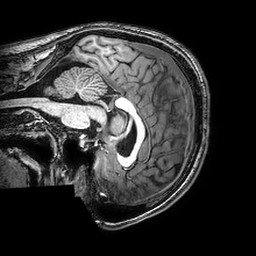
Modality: T1w
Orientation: sagittal
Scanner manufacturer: philips
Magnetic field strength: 3 T
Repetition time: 0.008228 s
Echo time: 0.00379 s